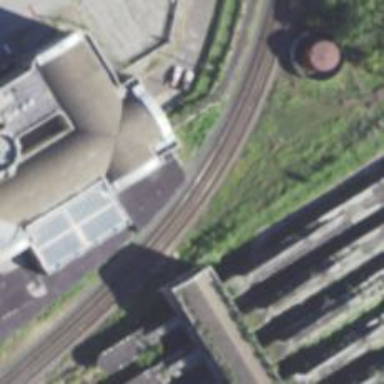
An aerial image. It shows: Railway tracks on embankment.